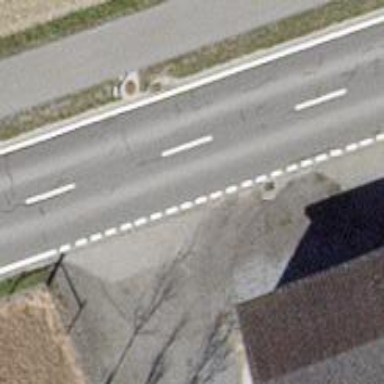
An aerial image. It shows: Well-maintained track road of grade 1.